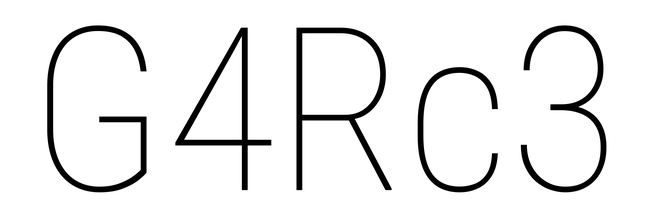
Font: Roboto_Condensed_Thin